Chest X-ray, PA view. Patient: 40 years old, sex F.
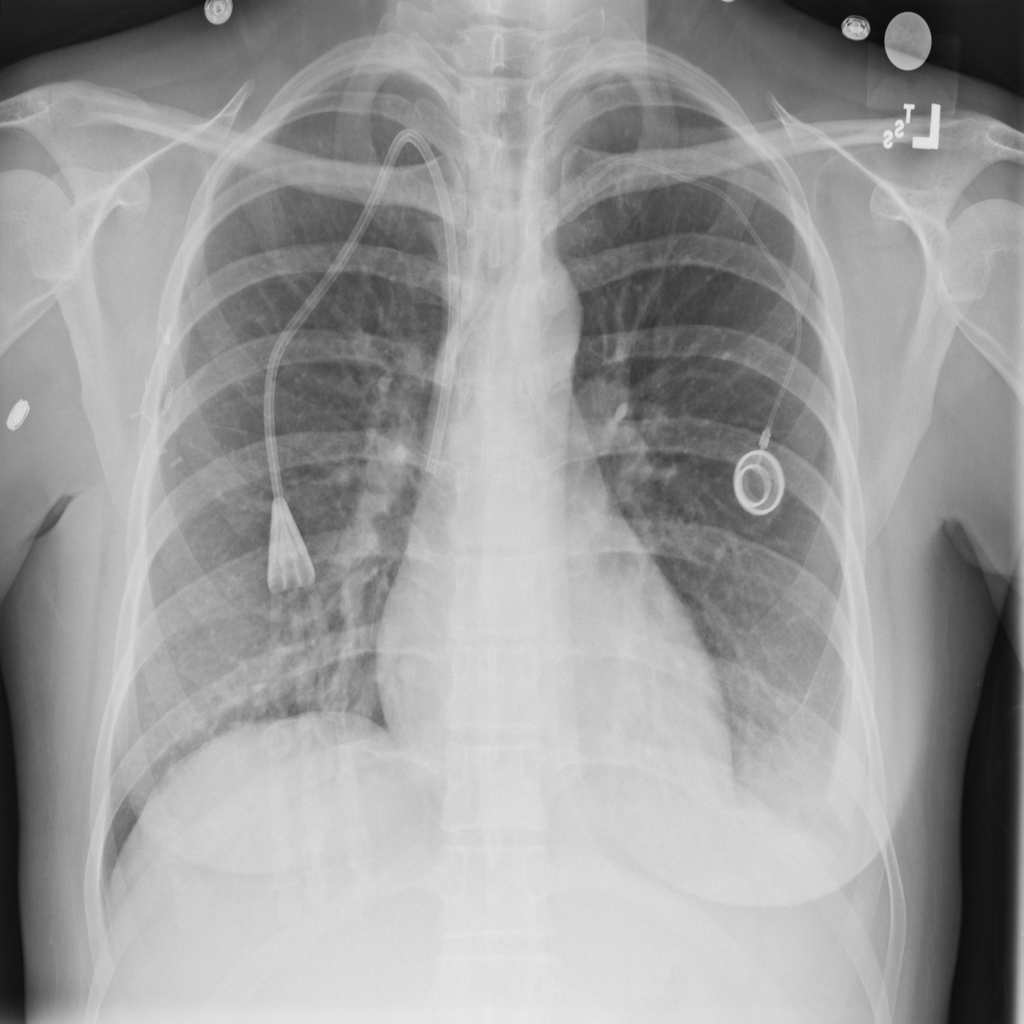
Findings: No Finding